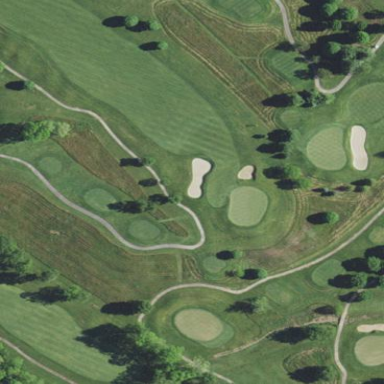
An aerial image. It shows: Scenic golf fairway.